Question: I have create html table with dynamically row add. I add row combine of four row when add all four row , i want draw one line because i show that different field. Like this.
## CSS
'''
table.myTable {
border:1px solid black;
}
td {
border:none;
}
tr {
border:1px solid black;
}
'''
## JavaScript & jQuery
'''
$(document).ready(function () {
$('#id_checkbox').bind('click', function (event) {
alert('Hi there!');
});
});
var indexValue = 0;
function addRow() {
var htmlText = $("#mainHead").html();
var test = '<tr id=' + indexValue + ' ><td align="center" rowspan="4" style="width: 30px;"><input type="checkbox" name="delete" id="id_checkbox" onclick="changeDelete(this)"></td></tr><tr id=' + indexValue + ' ><td>&nbsp;&nbsp;<select name="opt#ID#" required="required" id="opt#ID#" onchange="javascript:SelectItem(this.value,id);" style="width: 175px;"><option value="">----Select Tablet----</option></select><label style="width: 100px;">&nbsp;&nbsp;Brand:&nbsp;&nbsp;</label><input id="CompanyName#ID#"></td><td style="width: 110px;"><label>Days:&nbsp;&nbsp;</label><input type="text" name="Days#ID#" id="Days#ID#" style="width: 50px;"></td><td><label>Qauntity:&nbsp;&nbsp;&nbsp;&nbsp;&nbsp;&nbsp;&nbsp;&nbsp;</label><input type="text" name="Qauntity#ID#" id="Qauntity#ID#" style="width: 50px;"></td></tr><tr id=' + indexValue + ' ><td colspan="2">&nbsp;&nbsp;<label>Generic:&nbsp;&nbsp;</label><input type="text" name="Generic#ID#" id="Generic#ID#" style="width: 400px;" readonly=""></td><td ><label>Dosage:&nbsp;&nbsp;&nbsp;&nbsp;&nbsp;&nbsp;&nbsp;&nbsp;&nbsp;&nbsp;</label><input type="text" name="Dosage#ID#" id="Dosage#ID#" style="width: 140px;"></td></tr><tr id=' + indexValue + ' ><td style="width: 400px;" colspan="2">&nbsp;&nbsp;<label>Info:&nbsp;&nbsp;&nbsp;&nbsp;&nbsp;&nbsp;&nbsp;&nbsp;</label><input type="text" name="Info#ID#" id="Info#ID#" readonly="" style="width: 400px;"></td><td colspan="2"><label>DosageInfo:&nbsp;&nbsp;&nbsp;&nbsp;</label><input type="text" name="DosageInfo#ID#" id="DosageInfo#ID#" style="width: 140px;" readonly=""></td></tr>';
test = test.replace(/#ID#/g, indexValue);
$("#applyTable").append(test);
indexValue++;
}
'''
## HTML
'''
<div id="addNewRow" style="display:none">
<table>
<tbody id="mainHead">
<tr id="OnewRow">
<td>
<input type="checkbox" name="Delete" id="id_checkbox" onclick="changeDelete()" value="this" />
</td>
</tr>
</tbody>
</table>
</div>
<div>
<table class="myTable" border="1px" align="center" style="width:800px;">
<tbody id="applyTable"></tbody>
</table>
</div>
<div align="center">
<input type="button" value="Add" onclick="addRow()" />
<br/>
<br/>
</div>
'''
This is my code help me how to draw line like this show in image.
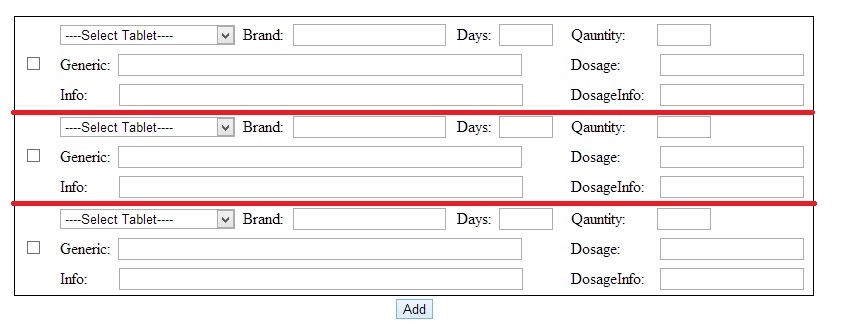
Answer: You can use a '<hr>' tag.
Even in an additional '<tr>' after every appended '<tr>'.